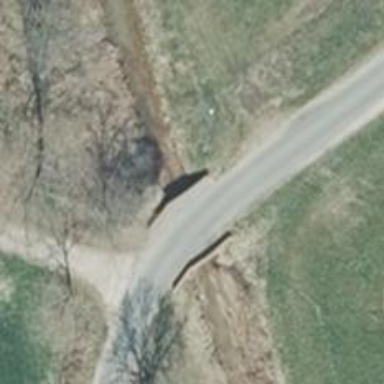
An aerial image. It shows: Unclassified road with bridge.